Interaction volume radius: 10 \u00c5
Interaction volume height: 20 \u00c5
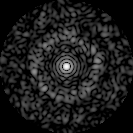
Disorder parameter: 0.8481